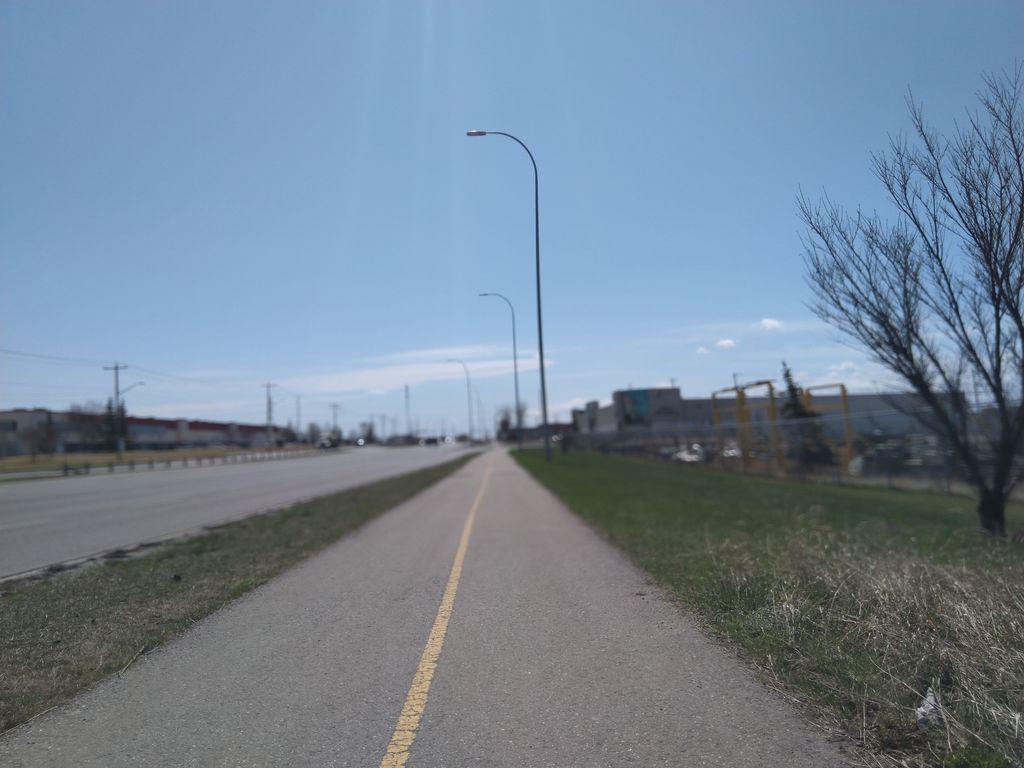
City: calgary